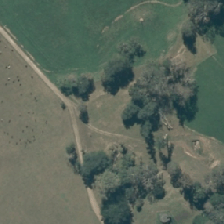
Land cover: shortrotation_cropland